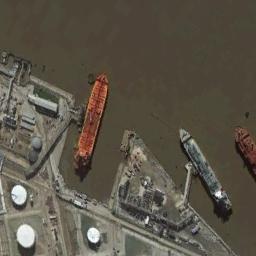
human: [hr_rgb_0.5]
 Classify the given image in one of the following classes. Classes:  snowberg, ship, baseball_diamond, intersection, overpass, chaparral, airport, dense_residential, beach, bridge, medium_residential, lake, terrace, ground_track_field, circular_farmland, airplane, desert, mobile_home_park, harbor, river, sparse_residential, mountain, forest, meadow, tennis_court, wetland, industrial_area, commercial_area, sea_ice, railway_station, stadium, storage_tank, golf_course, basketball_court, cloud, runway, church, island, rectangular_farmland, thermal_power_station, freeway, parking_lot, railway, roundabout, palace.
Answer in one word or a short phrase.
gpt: ship